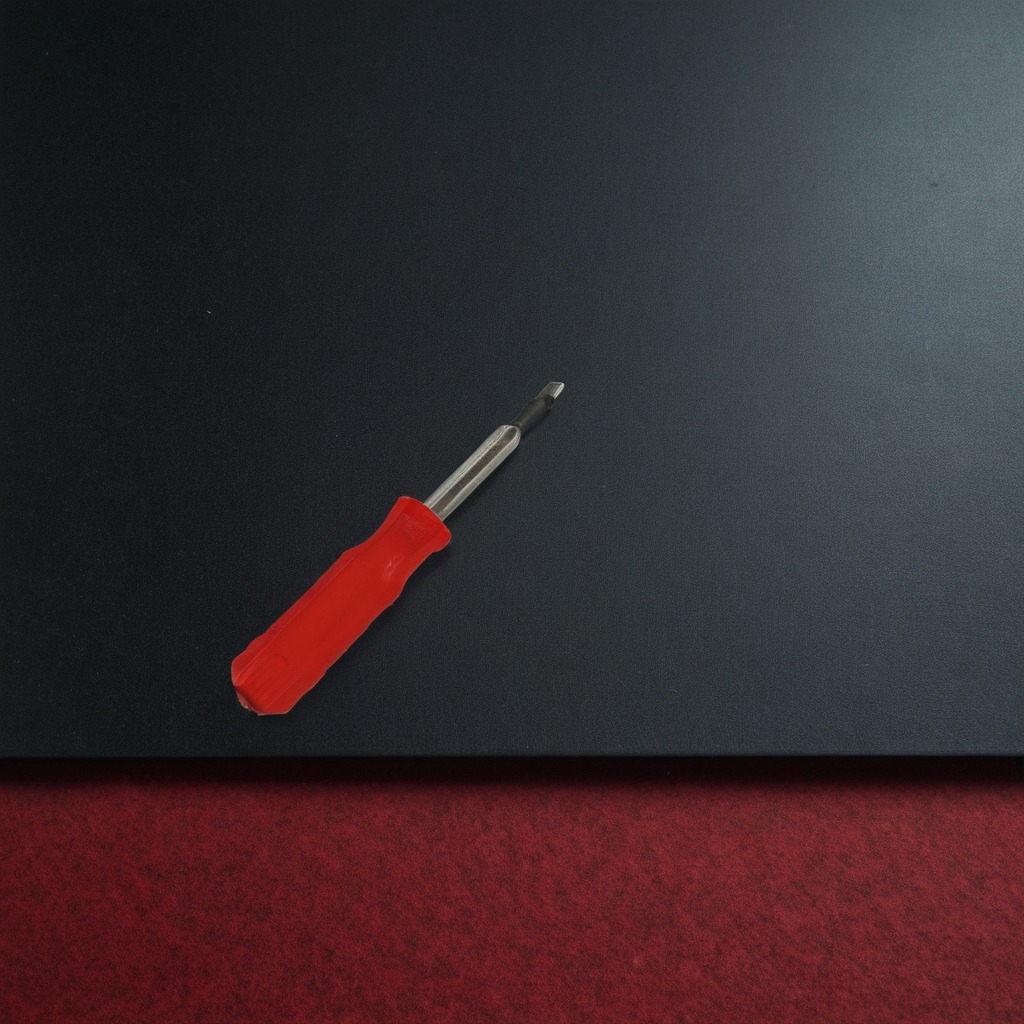
A screwdriver is lying on the clean granite tabletop.